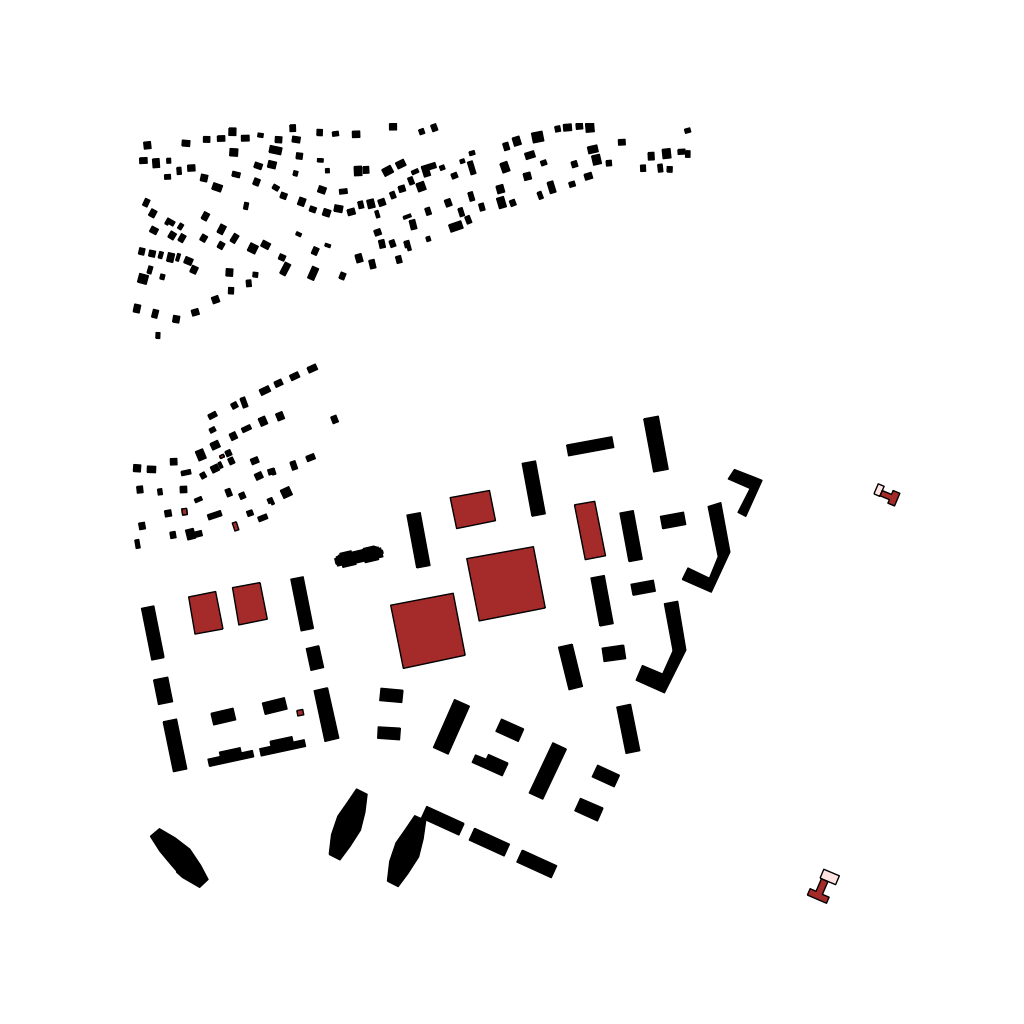
Tags: overhead vector_map, industrial, recreation, residential, special, modern, high_rise, individual_rise, low_rise, medium_rise, density_1, Building, Facility, Gas, 1.0 km²